Field crop: maize
Growth stage: 2
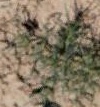
Species: salsola